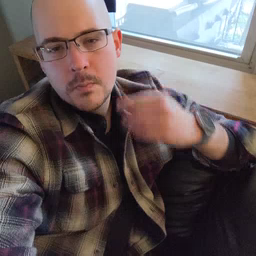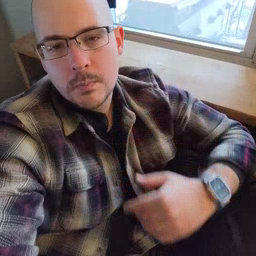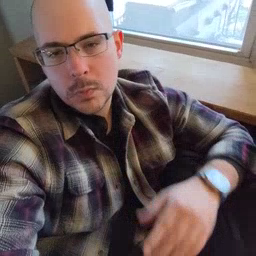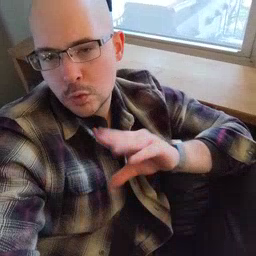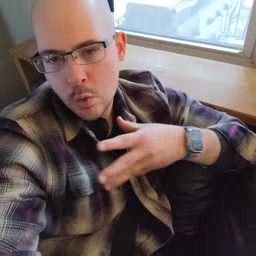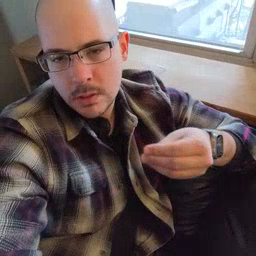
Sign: story